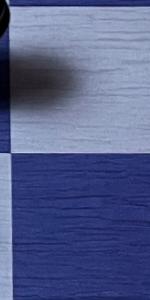
Label: Empty